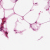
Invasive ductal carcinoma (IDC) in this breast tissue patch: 0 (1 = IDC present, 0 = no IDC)